Question: I have been experimenting with OpenGL, trying to draw spheres inside and outside of rectangular prisms. The problem is, no matter where I choose to draw the spheres, the grid is always laid on top of my circles, as can be seen below:

What I am doing right now is basically using 'glTranslatef' to initially translate everything 100 units in the negative z direction, then using 'GL_LINE_STRIP' to draw the lines that make up the prism, and finally using 'glTranslatef' and 'glusphere' to create the circles. The prism is supposed to extend from -50 to 0 on the z axis, and the sphere nearer the middle is supposed to be located at (30, 30, 0), while the sphere near the corner is supposed to be located at (50, 50, 5).
Is there anything wrong with this approach?
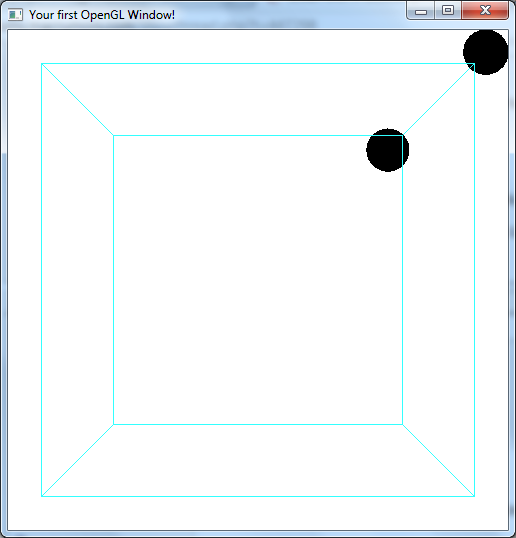
Answer: Did you call 'glEnable(GL_DEPTH_TEST)' in your rendering function ?